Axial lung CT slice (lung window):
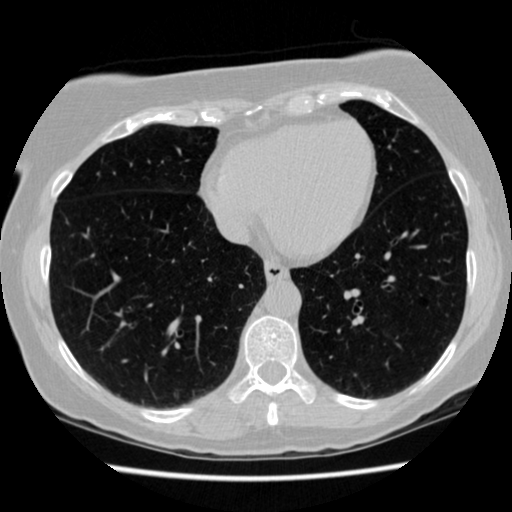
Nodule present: no